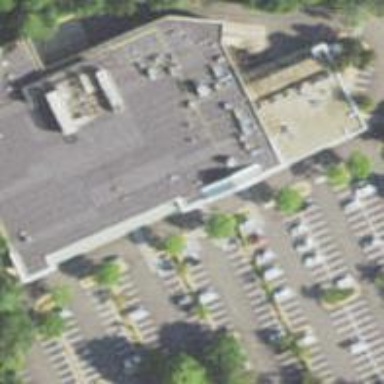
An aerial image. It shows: Supermarket.